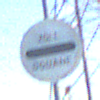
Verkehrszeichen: Zollstelle
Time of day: Dawn
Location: Outdoor (Nature)
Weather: Clear
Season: NotSpecified
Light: Natural